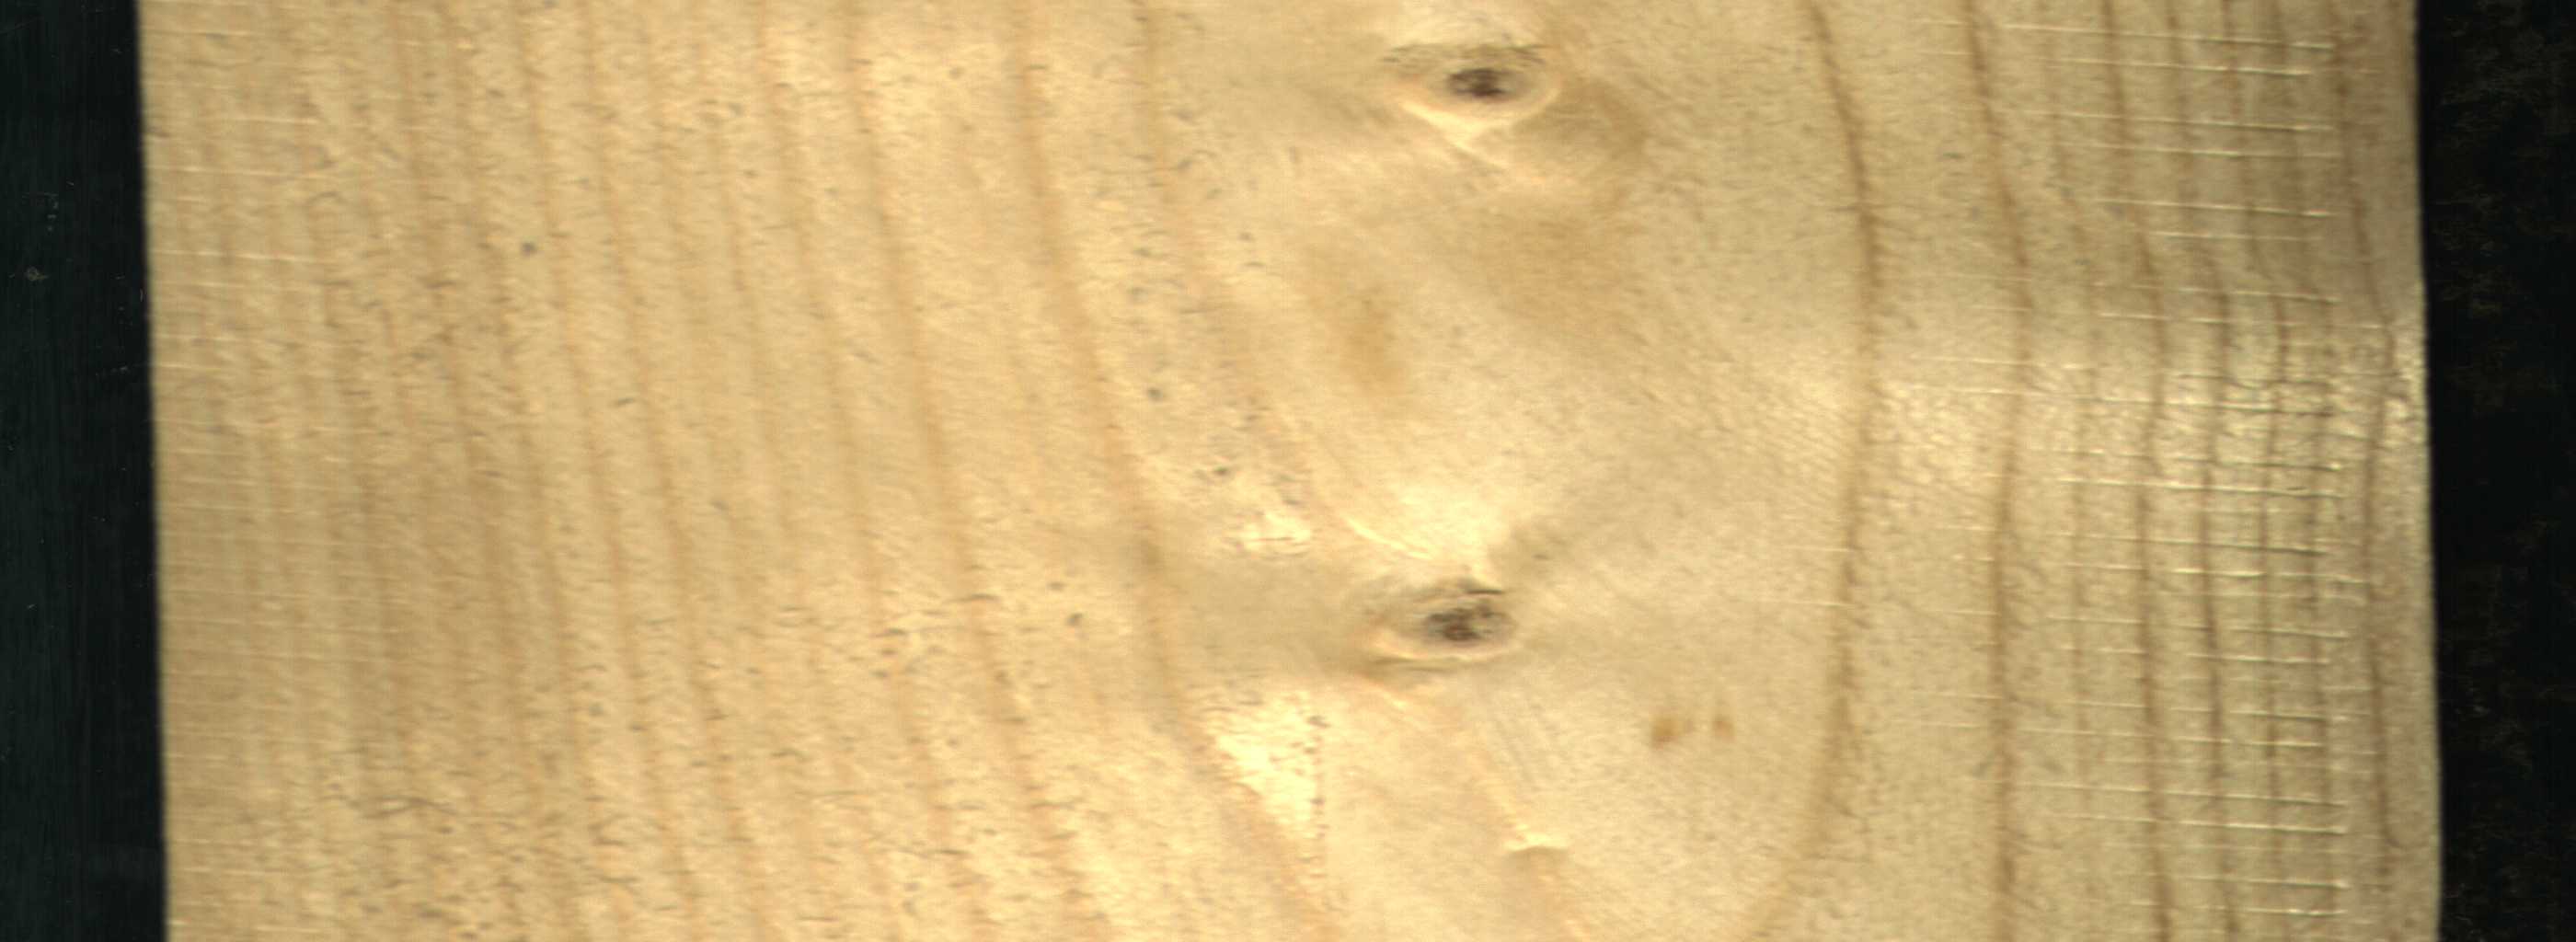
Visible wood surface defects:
Live_Knot
Live_Knot